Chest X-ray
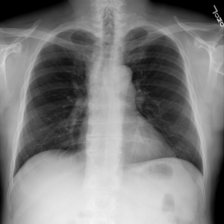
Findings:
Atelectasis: negative
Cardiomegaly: negative
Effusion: negative
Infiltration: positive
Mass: negative
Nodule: negative
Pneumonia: negative
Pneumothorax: negative
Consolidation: negative
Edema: negative
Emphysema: negative
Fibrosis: negative
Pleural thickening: negative
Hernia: negative